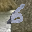
Label: 6